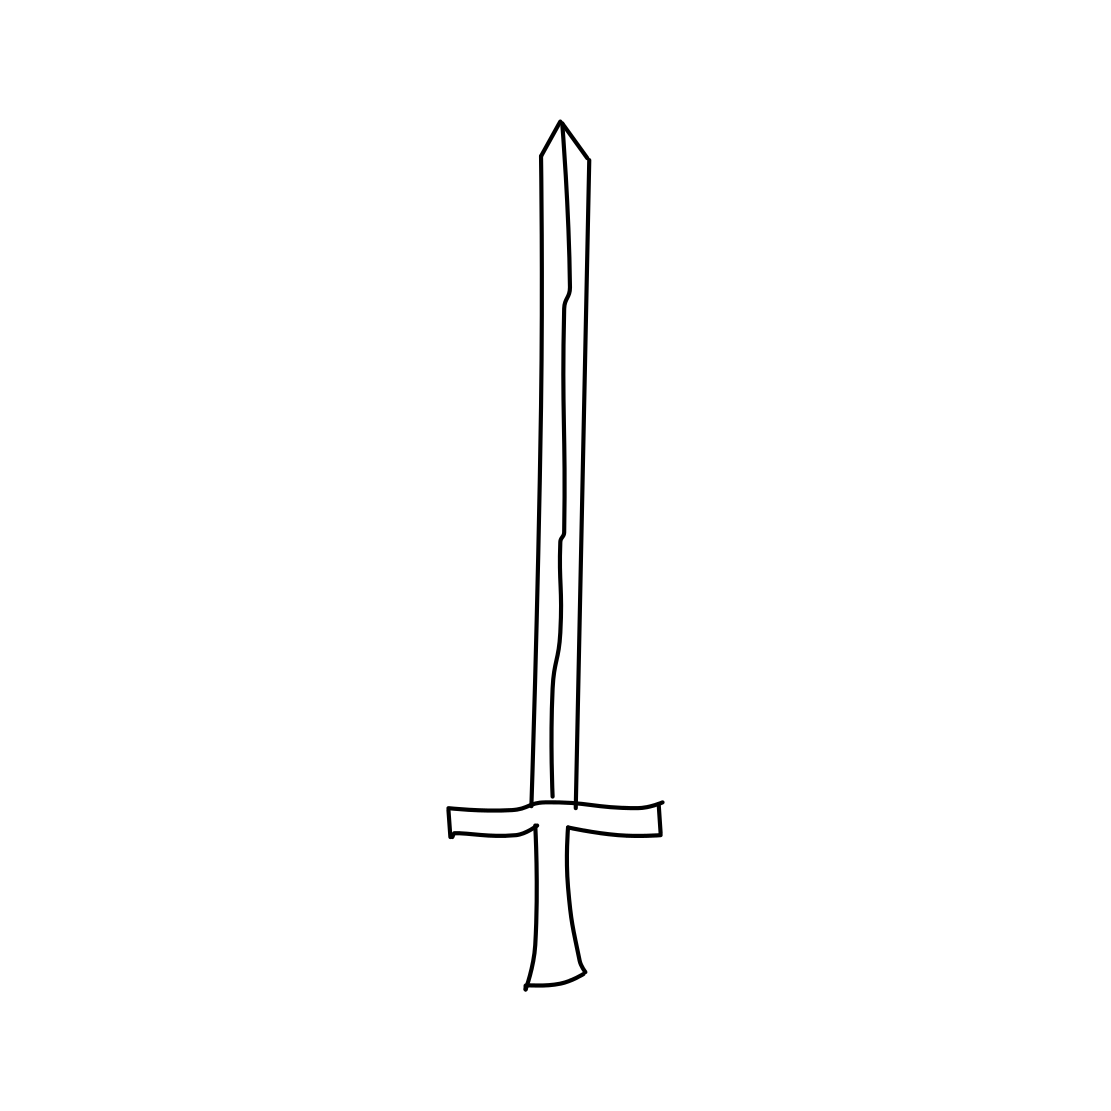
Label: sword